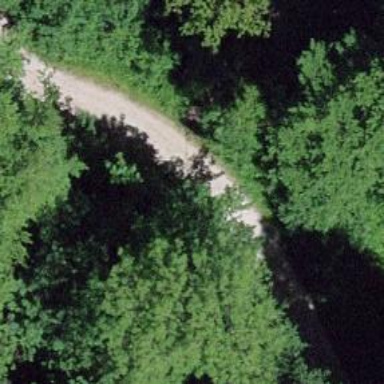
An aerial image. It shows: Compacted track with grade2 level.